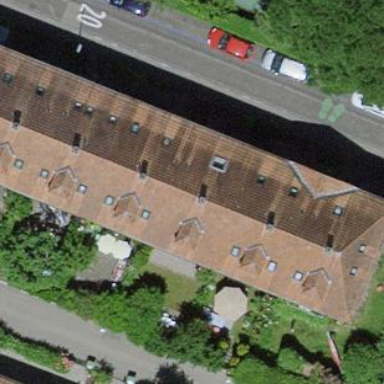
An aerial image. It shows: Residential building with hipped roof made of maroon roof tiles. The roof is oriented across the building.